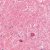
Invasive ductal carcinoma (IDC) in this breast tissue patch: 0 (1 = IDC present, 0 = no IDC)